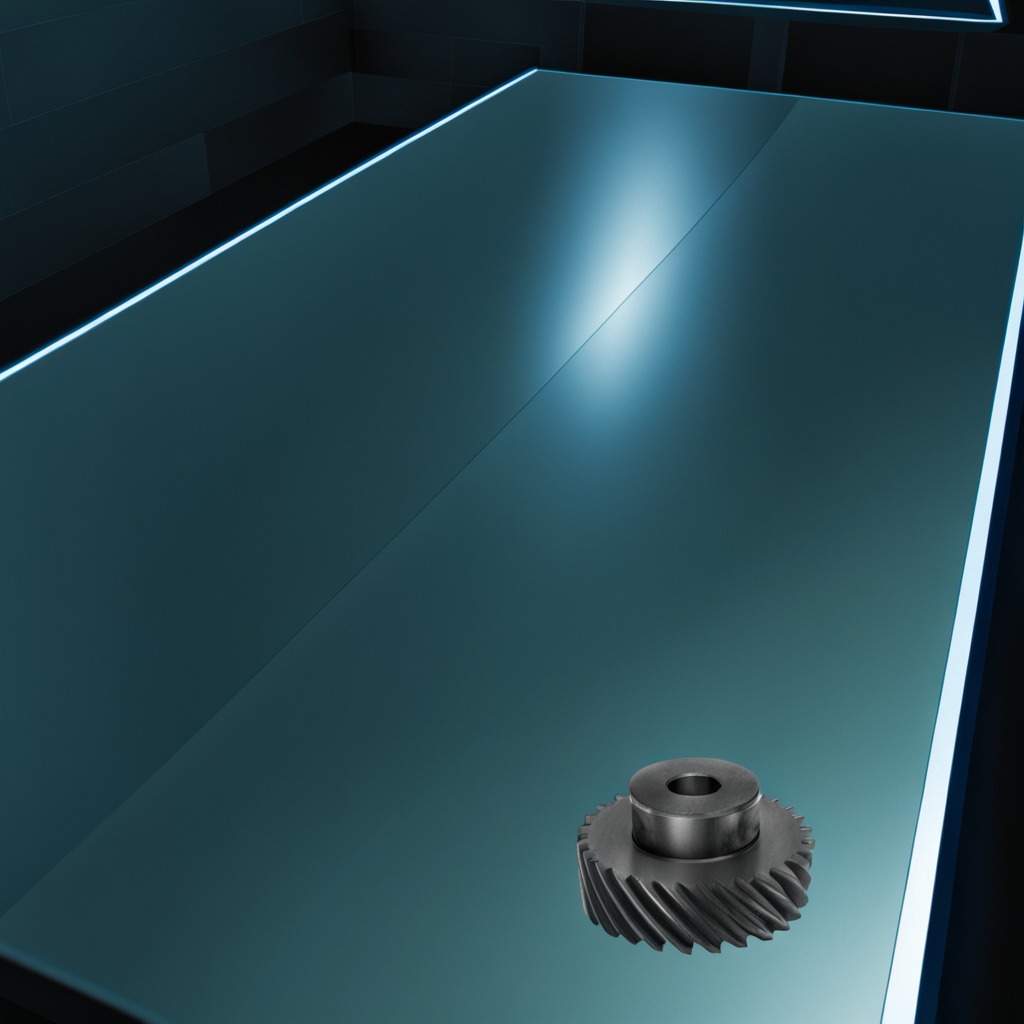
A steel gear with teeth is lying on a clean empty table in a railway signal maintenance room.